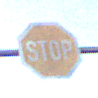
Verkehrszeichen: Stop
Umgebung: Outdoor, RoadRail
Tageszeit: SunriseSunset
Wetter: Clear
Licht: Natural
Jahreszeit: NotSpecified
Kontrast: HighContrast